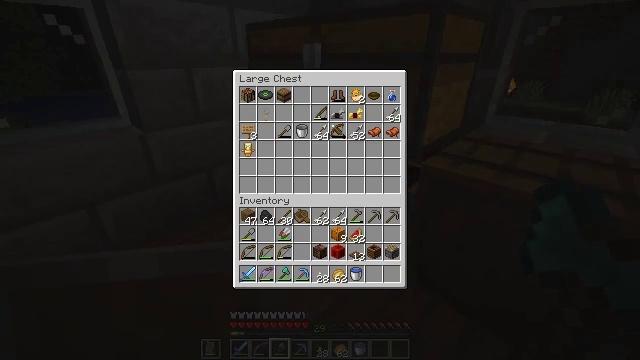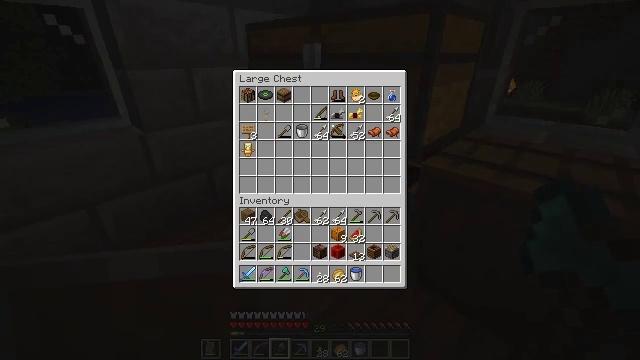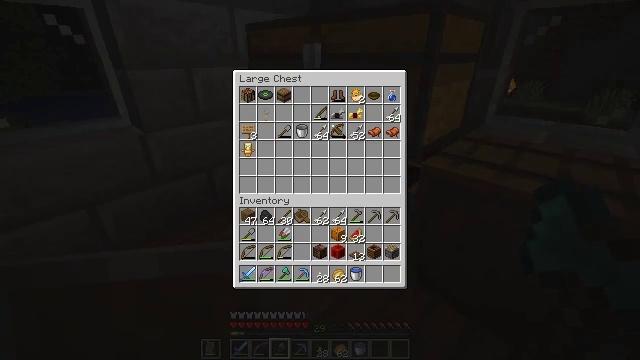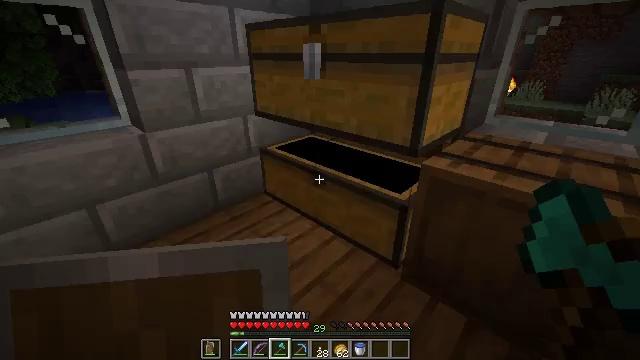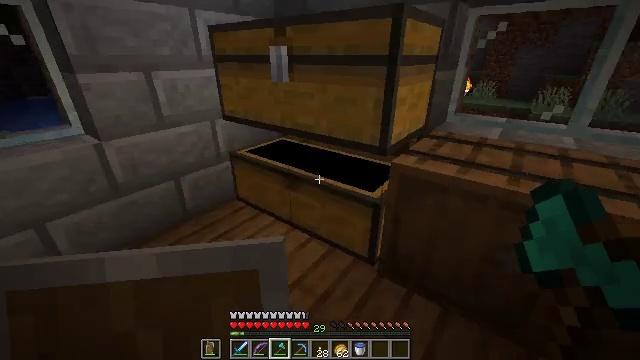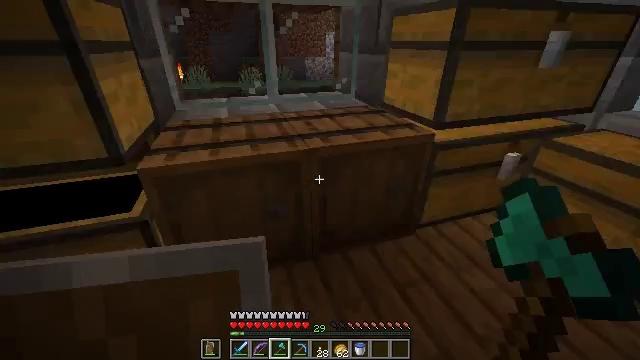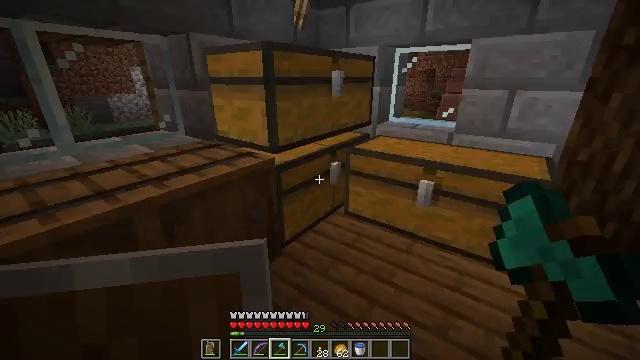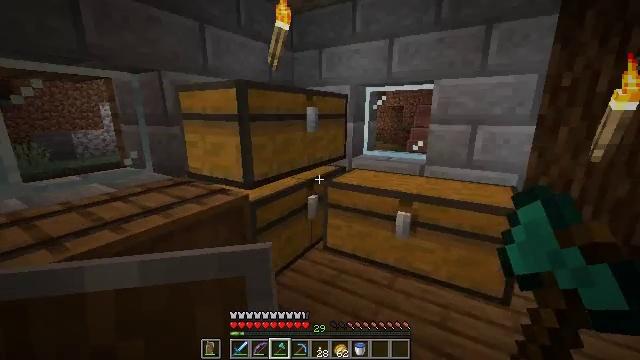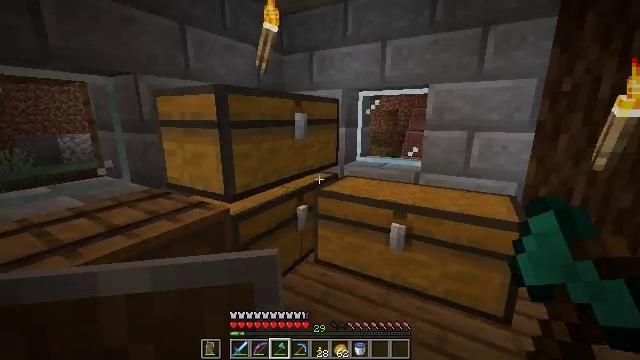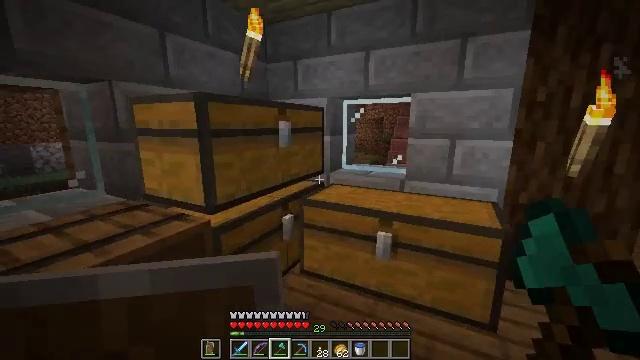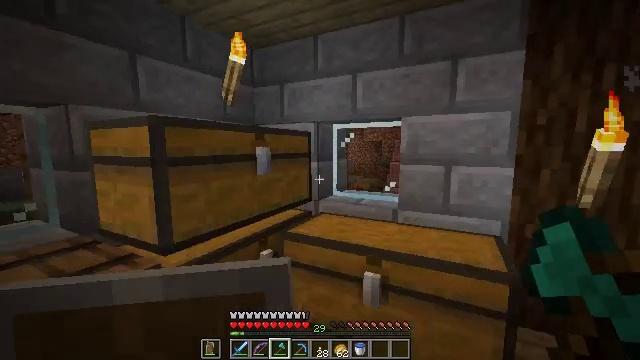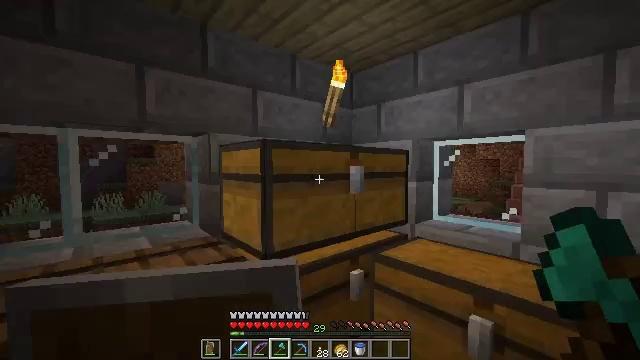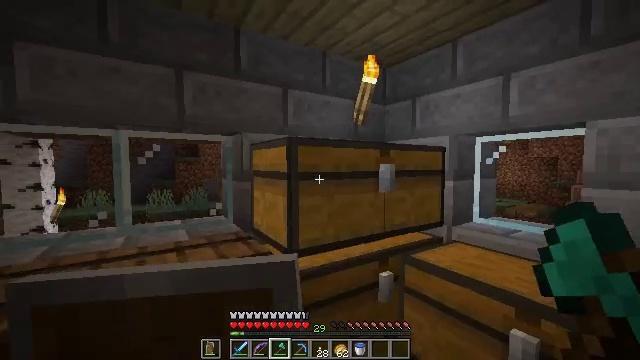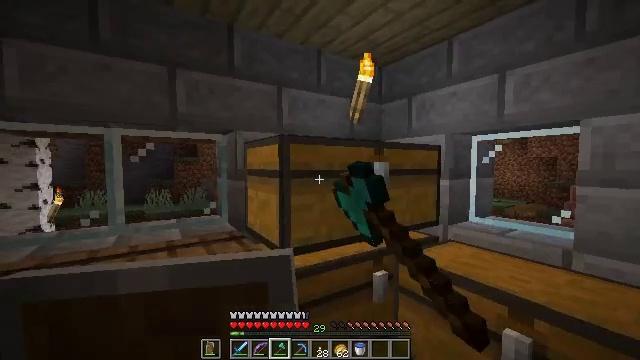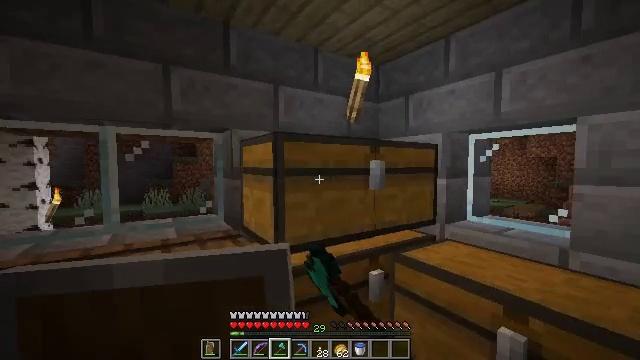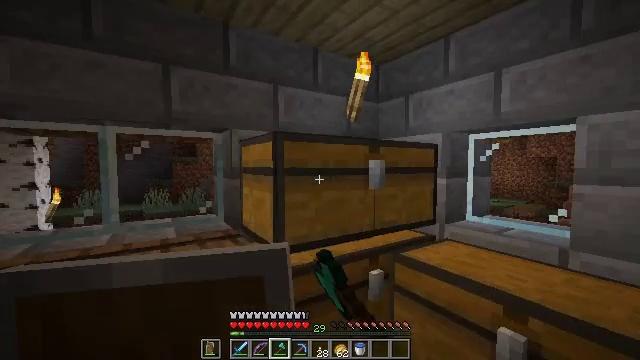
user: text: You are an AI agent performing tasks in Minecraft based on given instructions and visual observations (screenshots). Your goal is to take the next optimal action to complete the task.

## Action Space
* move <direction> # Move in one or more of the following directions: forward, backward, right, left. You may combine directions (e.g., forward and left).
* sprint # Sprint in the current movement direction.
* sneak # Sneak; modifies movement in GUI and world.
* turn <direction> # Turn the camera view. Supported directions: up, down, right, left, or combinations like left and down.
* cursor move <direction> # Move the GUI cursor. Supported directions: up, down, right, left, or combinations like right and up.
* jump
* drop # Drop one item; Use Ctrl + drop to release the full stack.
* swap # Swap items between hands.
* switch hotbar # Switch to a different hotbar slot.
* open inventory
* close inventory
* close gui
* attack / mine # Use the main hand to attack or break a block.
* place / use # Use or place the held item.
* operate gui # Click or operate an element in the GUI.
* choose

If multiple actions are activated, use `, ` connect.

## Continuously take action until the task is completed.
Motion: motion action
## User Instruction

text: Craft the redstone.
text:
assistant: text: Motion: cursor move up
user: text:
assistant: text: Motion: no_op
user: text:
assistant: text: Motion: no_op
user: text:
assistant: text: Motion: turn right, close gui
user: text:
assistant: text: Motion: turn right and down
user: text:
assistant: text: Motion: turn right and up
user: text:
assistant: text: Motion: move forward, turn right and up
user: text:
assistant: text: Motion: move forward and move right
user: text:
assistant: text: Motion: move forward and move right, turn right and up
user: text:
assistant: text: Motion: move forward and move right, turn up
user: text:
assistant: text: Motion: turn left and up
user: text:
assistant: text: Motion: turn left, use / place
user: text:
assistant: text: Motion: use / place
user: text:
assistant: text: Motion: no_op
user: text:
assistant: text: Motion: no_op
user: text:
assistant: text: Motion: no_op
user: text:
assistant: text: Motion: open gui
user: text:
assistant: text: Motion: no_op
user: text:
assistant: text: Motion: no_op
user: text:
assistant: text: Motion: no_op
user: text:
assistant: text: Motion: no_op
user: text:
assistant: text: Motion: cursor move up
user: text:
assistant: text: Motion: sneak
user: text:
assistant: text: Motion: sneak, cursor move right and down
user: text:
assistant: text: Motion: turn down, close gui
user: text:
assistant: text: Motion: turn left and down
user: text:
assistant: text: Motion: turn down
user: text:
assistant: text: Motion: turn down, use / place
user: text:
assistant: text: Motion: use / place
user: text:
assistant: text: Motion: use / place